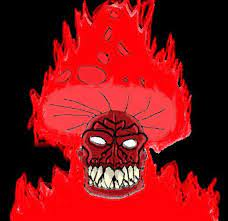
Label: 5_Shroomjak